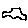
Label: car